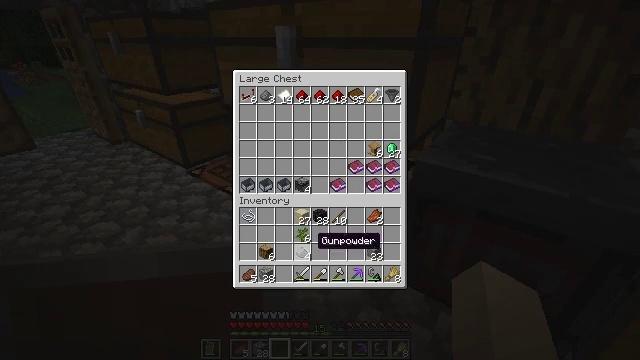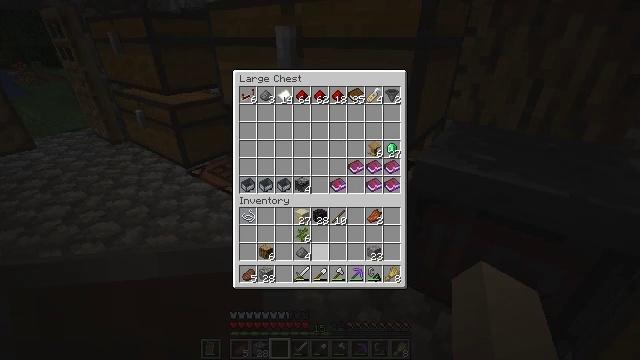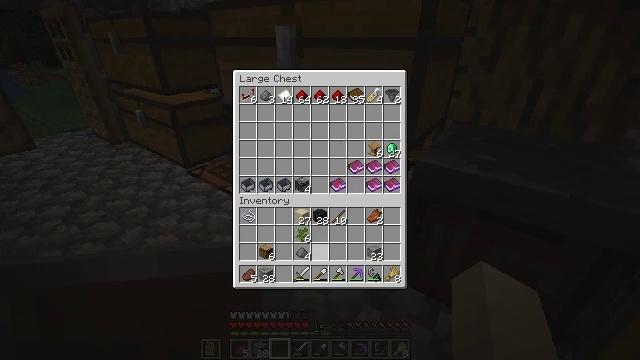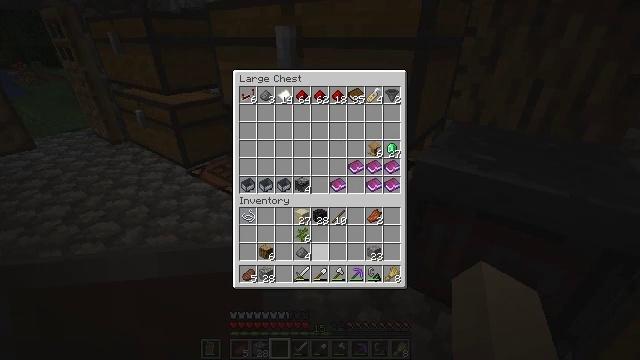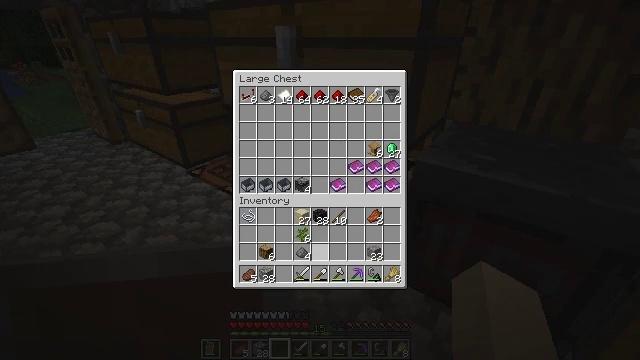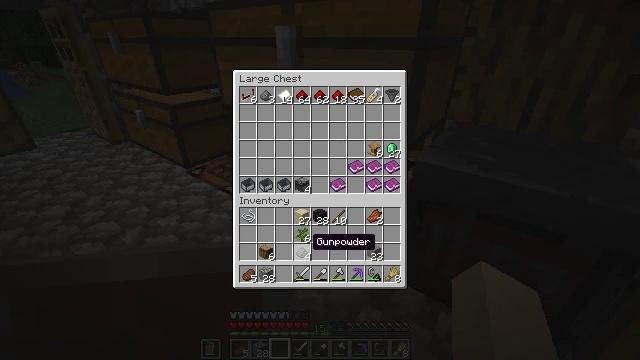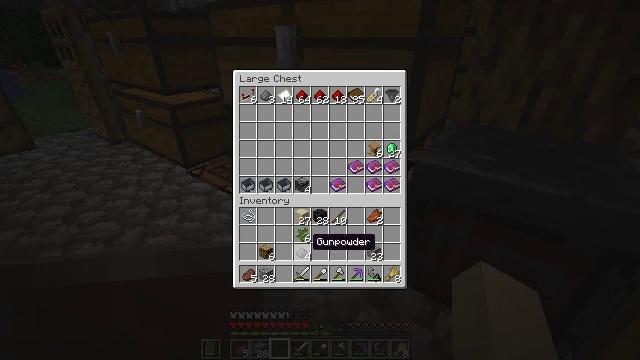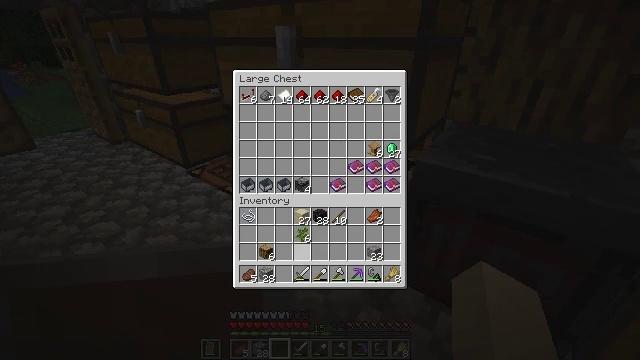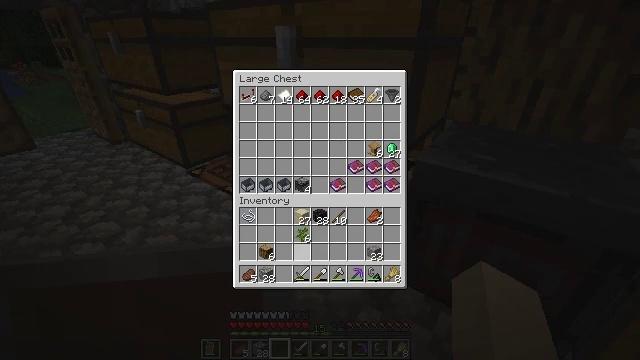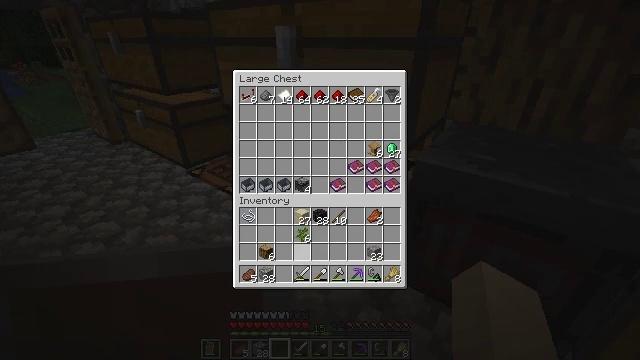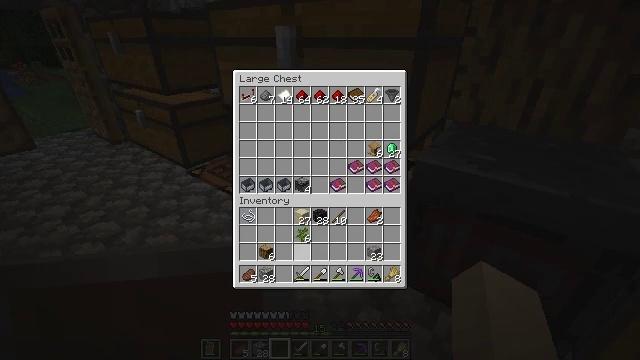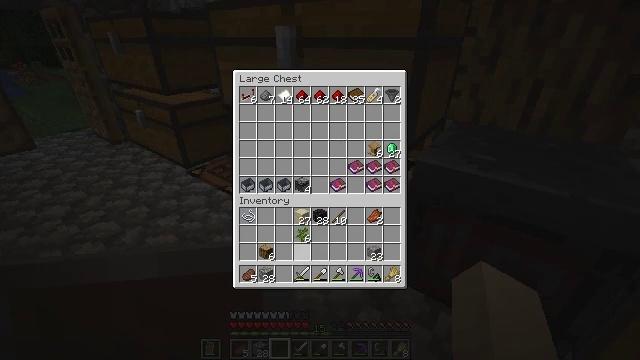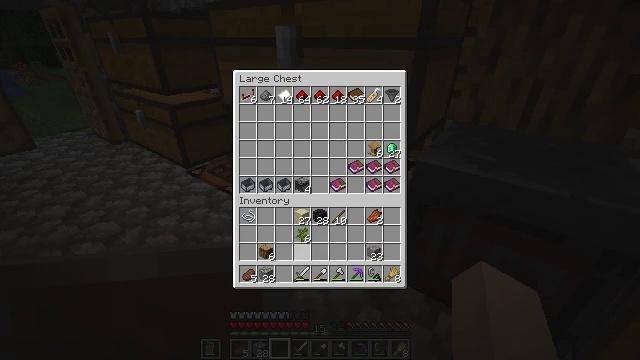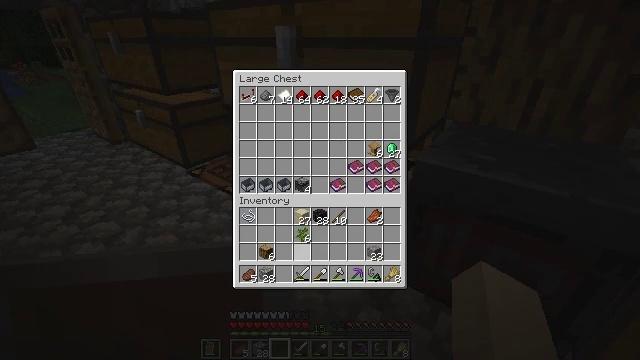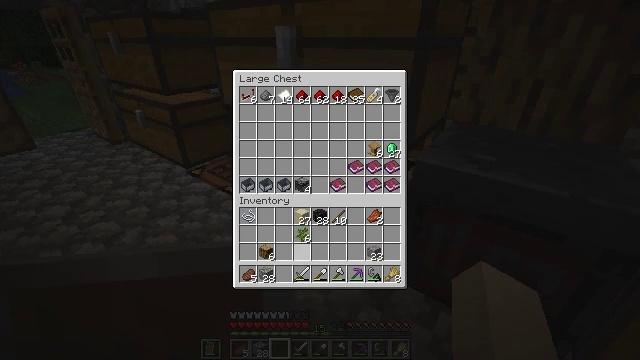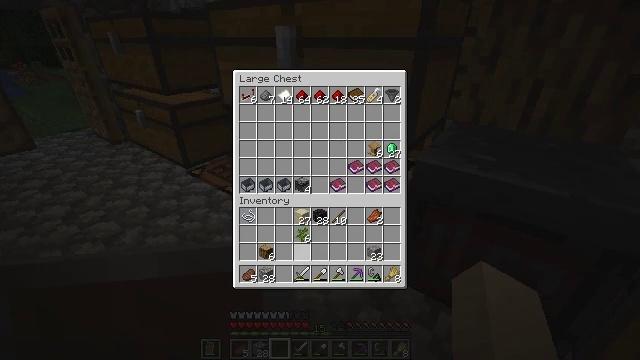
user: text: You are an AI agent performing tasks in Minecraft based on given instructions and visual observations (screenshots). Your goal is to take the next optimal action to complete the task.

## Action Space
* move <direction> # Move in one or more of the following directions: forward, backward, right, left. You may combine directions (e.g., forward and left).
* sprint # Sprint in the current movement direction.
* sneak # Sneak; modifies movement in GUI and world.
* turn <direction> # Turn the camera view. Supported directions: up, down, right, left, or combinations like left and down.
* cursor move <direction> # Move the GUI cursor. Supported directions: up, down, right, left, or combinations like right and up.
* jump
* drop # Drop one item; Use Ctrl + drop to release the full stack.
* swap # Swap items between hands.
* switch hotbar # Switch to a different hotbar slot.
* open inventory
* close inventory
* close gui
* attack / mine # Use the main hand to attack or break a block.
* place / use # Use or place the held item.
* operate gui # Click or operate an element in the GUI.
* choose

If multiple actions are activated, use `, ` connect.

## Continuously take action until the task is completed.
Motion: motion action
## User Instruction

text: craft item air
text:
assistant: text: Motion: sneak
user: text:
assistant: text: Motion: sneak
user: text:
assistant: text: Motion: sneak
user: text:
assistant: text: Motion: sneak
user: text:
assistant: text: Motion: sneak
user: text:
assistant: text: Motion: sneak
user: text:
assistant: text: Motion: sneak, use / place
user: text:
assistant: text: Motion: sneak, use / place
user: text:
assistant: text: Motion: sneak
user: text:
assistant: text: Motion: sneak
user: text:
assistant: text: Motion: sneak
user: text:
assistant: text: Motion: sneak
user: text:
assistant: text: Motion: sneak
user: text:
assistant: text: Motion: sneak
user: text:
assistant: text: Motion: sneak
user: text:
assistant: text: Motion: sneak
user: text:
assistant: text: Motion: sneak
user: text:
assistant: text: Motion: sneak, turn left
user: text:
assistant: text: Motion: sneak, turn left
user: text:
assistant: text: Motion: sneak, turn left
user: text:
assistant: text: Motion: sneak, turn left
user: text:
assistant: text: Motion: sneak
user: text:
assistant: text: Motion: sneak
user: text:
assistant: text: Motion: sneak
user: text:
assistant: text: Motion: sneak, open inventory
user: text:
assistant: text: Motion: open inventory
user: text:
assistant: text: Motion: turn left, open inventory
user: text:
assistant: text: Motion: move forward, turn left
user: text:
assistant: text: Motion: move forward, turn left
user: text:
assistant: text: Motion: move forward and move right, turn left